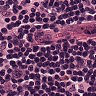
Metastatic tissue present: no